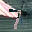
Label: 7